Question: I'm trying to deploy a Google Apps script via the Google REST API, and I'm using the API Explorer to perform that.
This is the method I am testing:
<URL>
Executing the method via the API Explorer returns a 404 error. I have verified that the scriptId in question does exist, and have tried several other scriptIds, to no avail. I have also made sure the permission scopes are properly set.
This is what the API Explorer gives me.
Worth mentioning that the same scriptId works when calling another method such as 'projects.get'.
Is there anything I am missing, or is this an issue on Google's end?
In case of the latter, what are the steps to contact Google Apps Script's team and inform them of this issue?
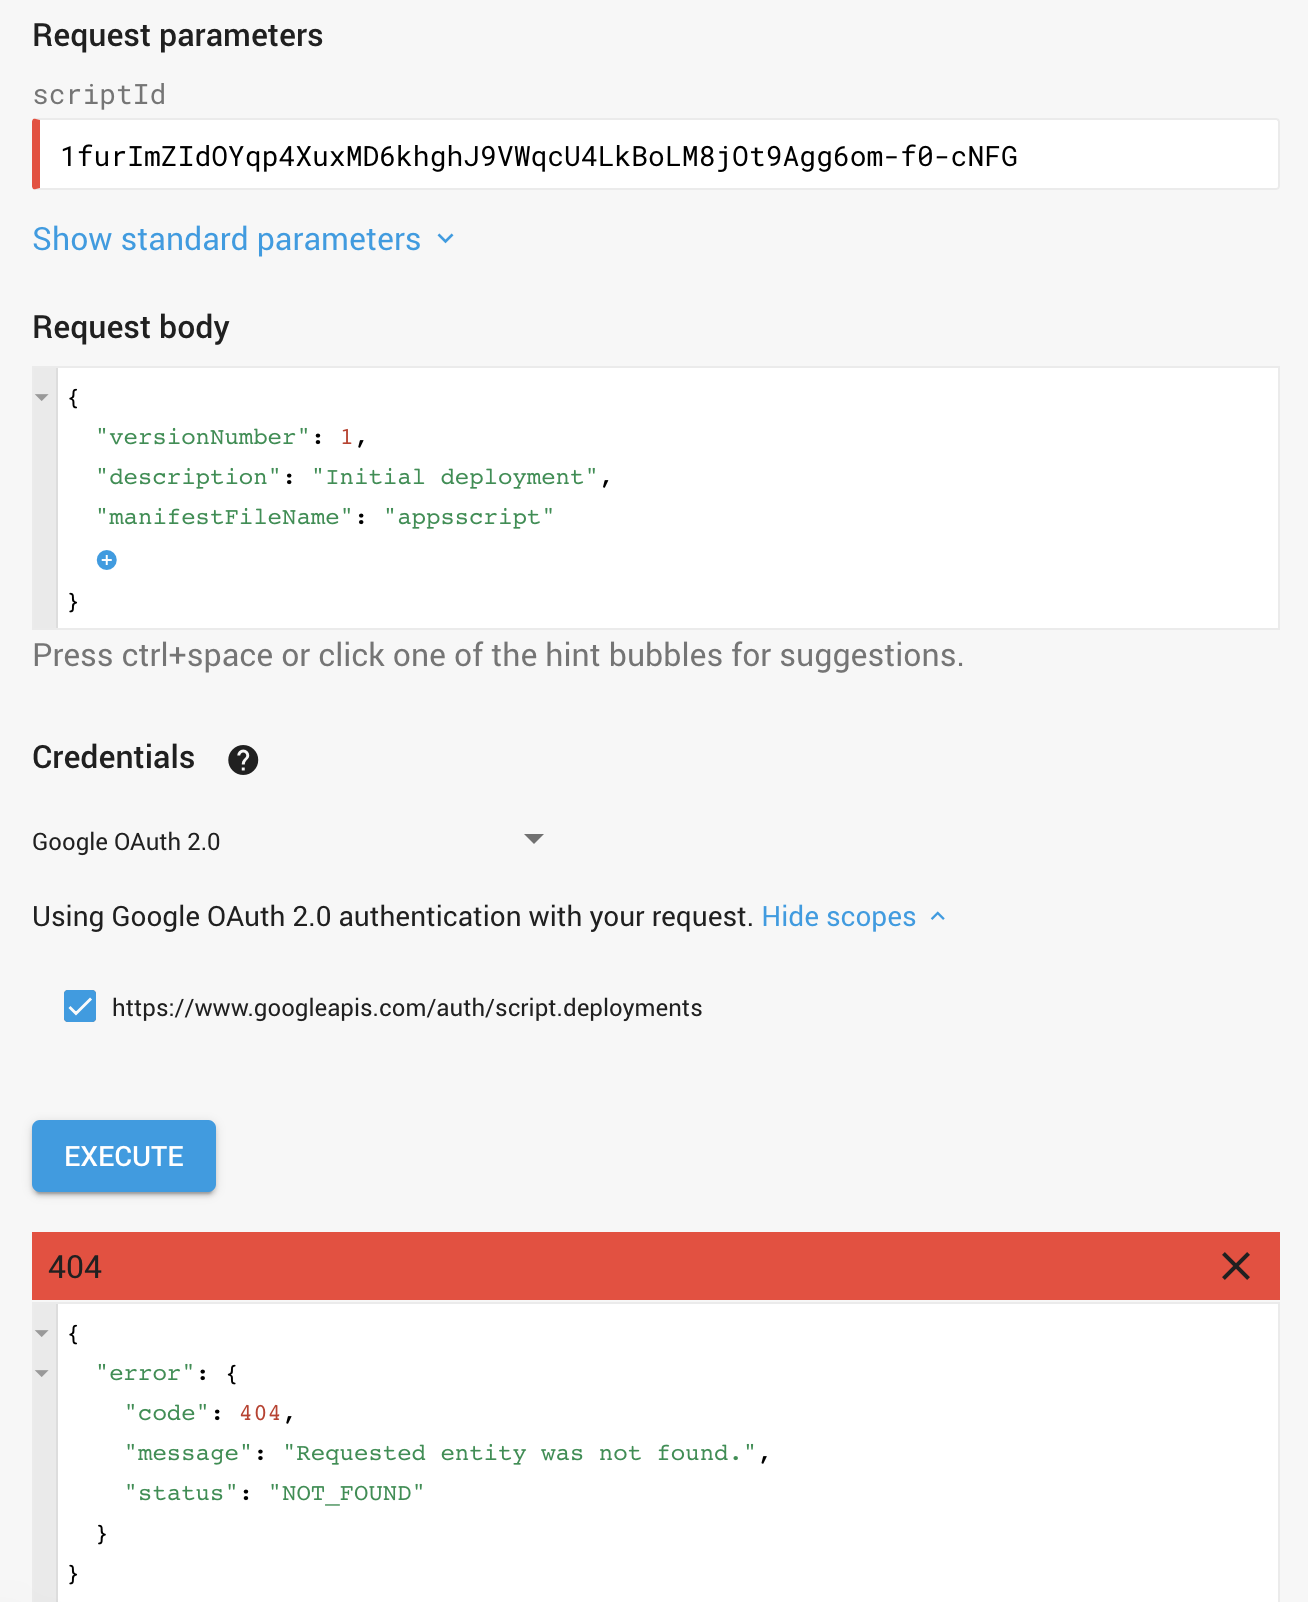
Answer: Your 'versionNumber' is incorrect. The 'Requested entity' here refers to the version of your script. You need to go to File>Manage Versions>Save New version to create a new version(or create one with the api<URL> and use that version number in the request body.